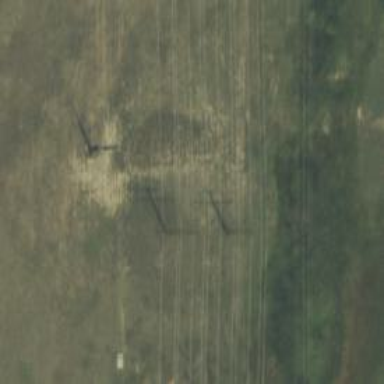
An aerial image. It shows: Power tower.